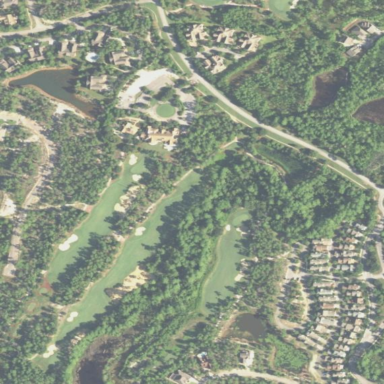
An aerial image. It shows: Golf course surrounded by greenery.